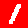
Digit: 1